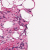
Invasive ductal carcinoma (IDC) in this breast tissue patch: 0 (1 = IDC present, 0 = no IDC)